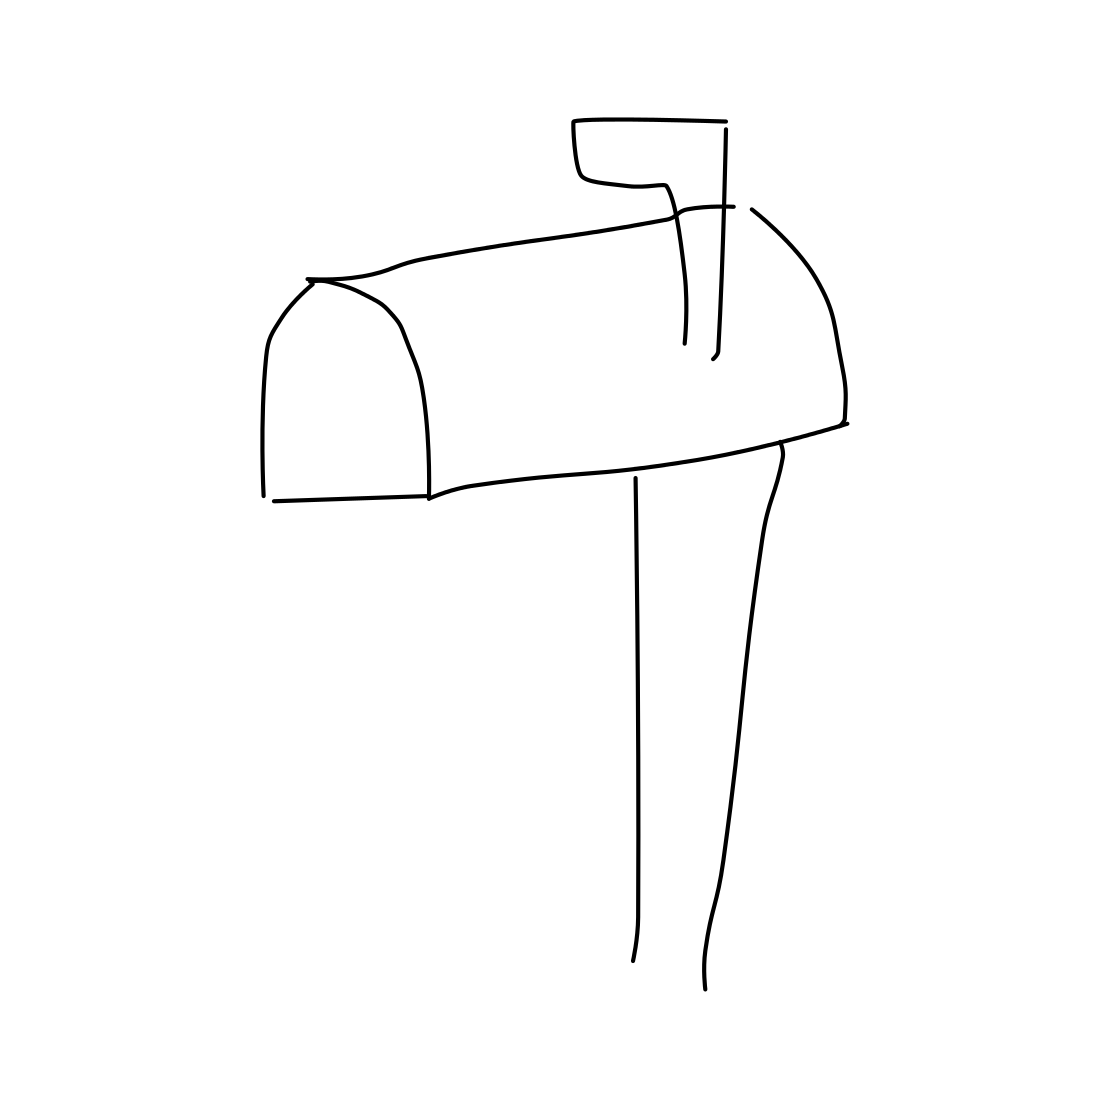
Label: mailbox